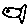
Label: fish